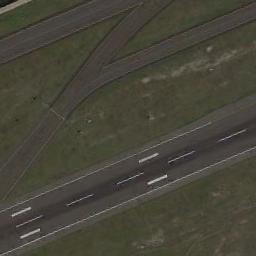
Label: runway